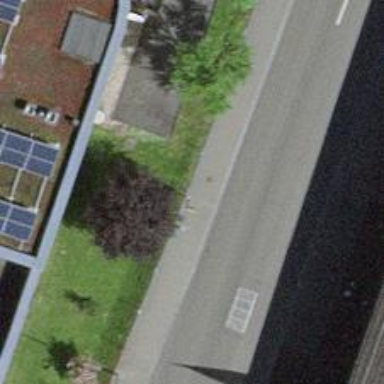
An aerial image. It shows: Bus stop with platform for public transport.